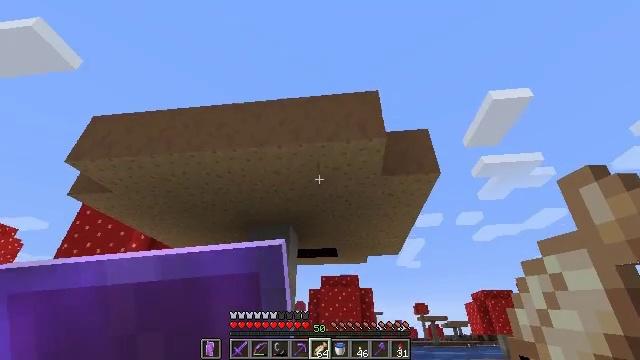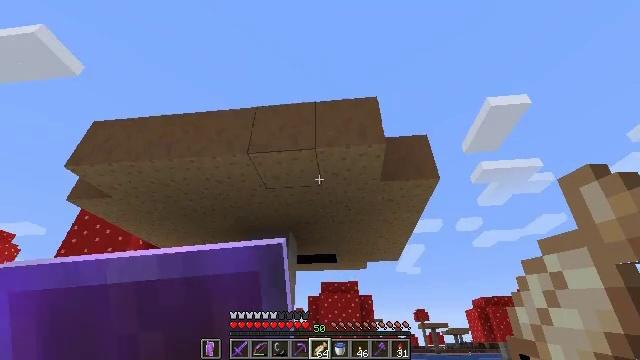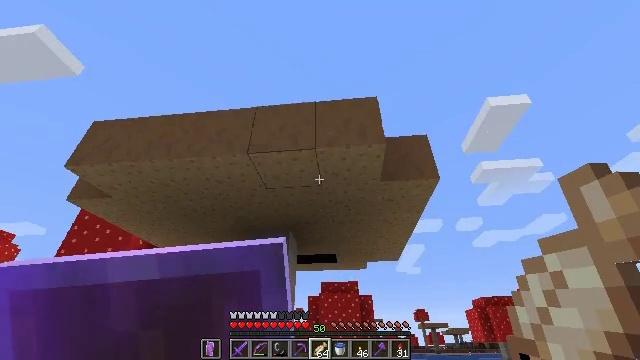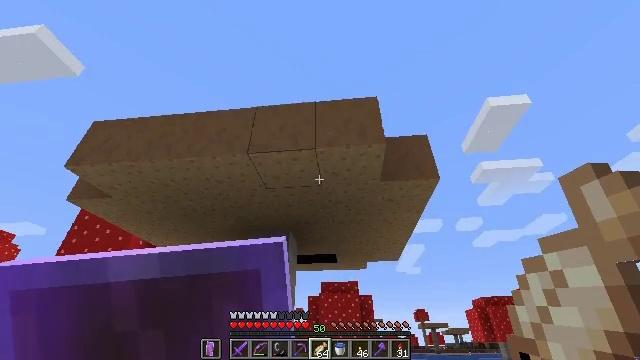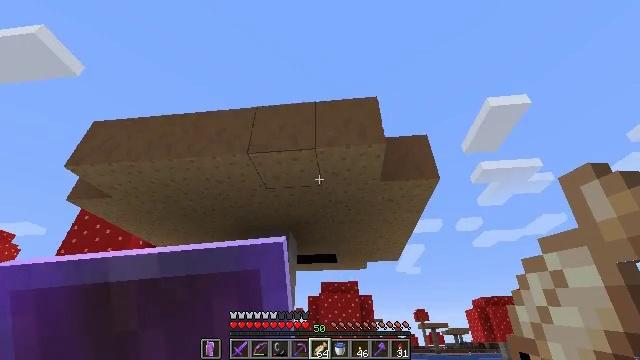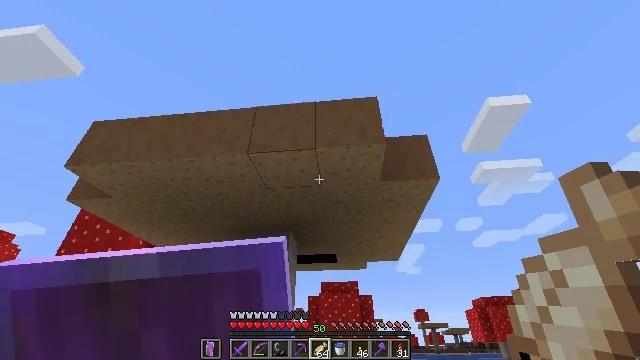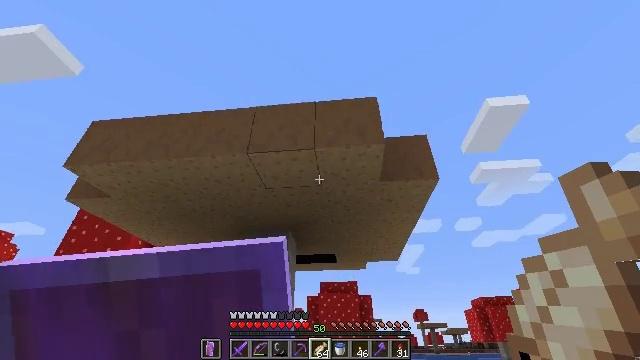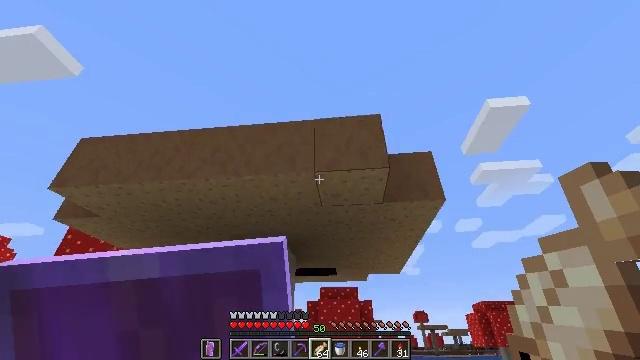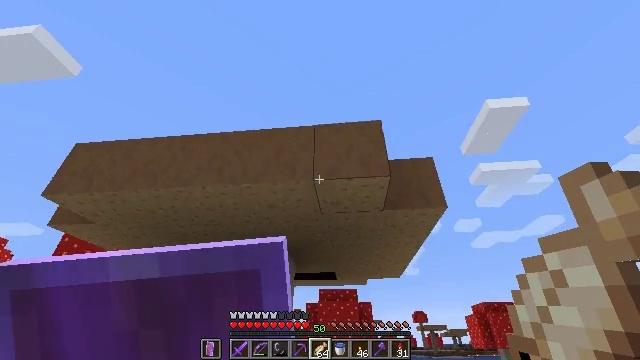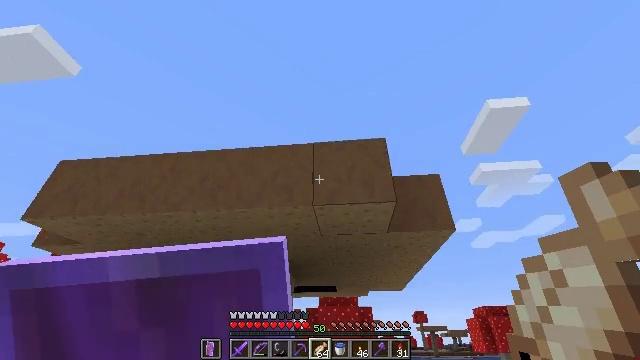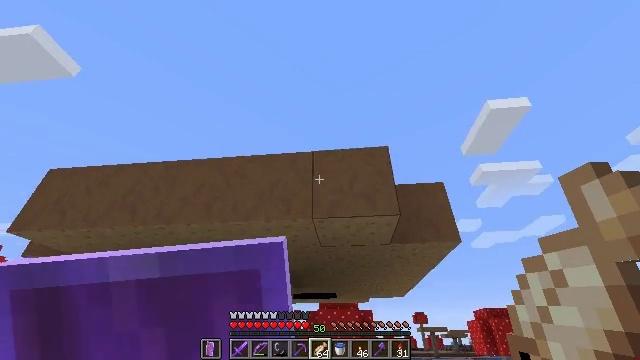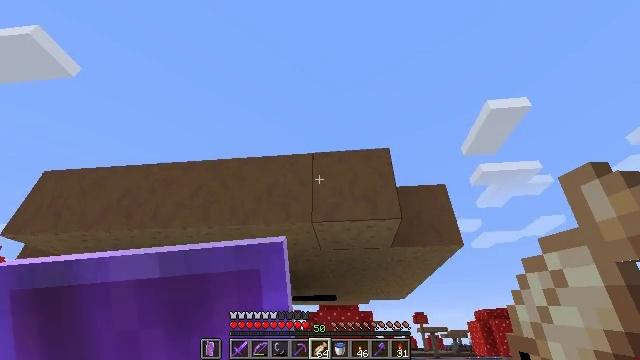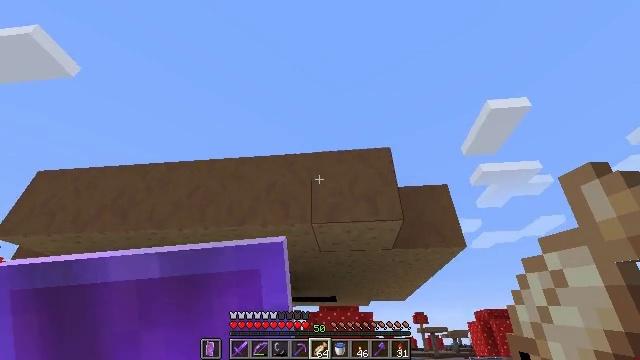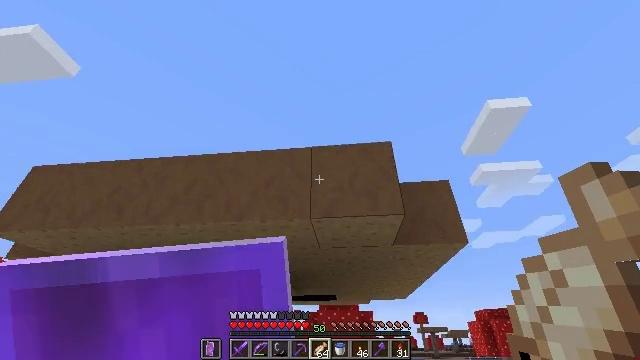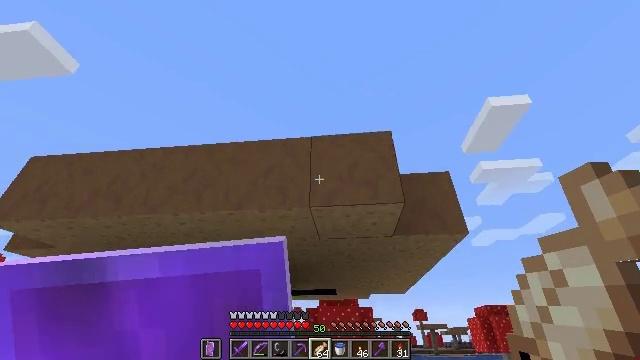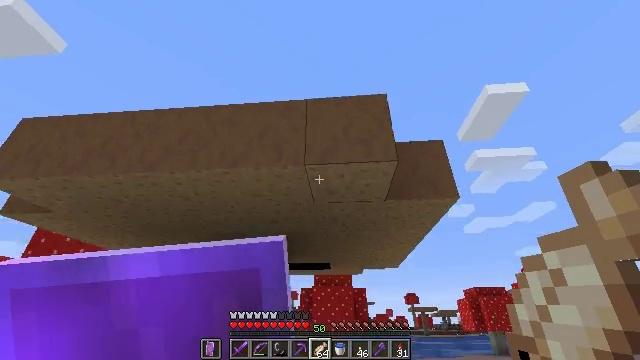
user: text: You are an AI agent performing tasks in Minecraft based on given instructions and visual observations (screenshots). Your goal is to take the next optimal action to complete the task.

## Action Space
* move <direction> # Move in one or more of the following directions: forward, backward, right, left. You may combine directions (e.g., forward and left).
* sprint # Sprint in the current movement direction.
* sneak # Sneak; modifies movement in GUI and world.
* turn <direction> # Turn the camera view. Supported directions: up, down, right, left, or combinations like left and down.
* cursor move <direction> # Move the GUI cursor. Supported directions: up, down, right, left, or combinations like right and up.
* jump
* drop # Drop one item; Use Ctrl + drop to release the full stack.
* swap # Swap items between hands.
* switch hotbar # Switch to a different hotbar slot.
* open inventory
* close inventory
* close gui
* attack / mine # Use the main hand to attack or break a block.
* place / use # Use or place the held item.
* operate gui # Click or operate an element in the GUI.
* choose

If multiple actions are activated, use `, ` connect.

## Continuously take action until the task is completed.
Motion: motion action
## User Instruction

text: Dig up the grassy mycelium.
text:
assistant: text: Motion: turn up
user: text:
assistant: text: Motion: no_op
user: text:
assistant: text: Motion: no_op
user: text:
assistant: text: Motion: no_op
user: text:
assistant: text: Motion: no_op
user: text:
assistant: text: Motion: no_op
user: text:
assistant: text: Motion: jump
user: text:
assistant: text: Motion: move forward, jump
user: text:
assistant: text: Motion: move forward, jump
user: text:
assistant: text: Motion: move forward, jump
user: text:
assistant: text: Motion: move forward, jump
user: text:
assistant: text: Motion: move forward
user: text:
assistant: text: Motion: move forward
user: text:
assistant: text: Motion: no_op
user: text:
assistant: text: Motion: turn right and down
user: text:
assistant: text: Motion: turn right and down
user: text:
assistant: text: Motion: turn right and down
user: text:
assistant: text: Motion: turn right and down
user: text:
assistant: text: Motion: turn right and down
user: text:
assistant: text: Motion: no_op
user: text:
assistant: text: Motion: no_op
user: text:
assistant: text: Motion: attack / mine
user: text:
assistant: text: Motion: attack / mine
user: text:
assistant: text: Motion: attack / mine
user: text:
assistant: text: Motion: attack / mine
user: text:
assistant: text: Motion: attack / mine
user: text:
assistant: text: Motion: attack / mine
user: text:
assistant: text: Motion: attack / mine
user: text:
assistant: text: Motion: attack / mine
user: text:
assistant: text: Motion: attack / mine